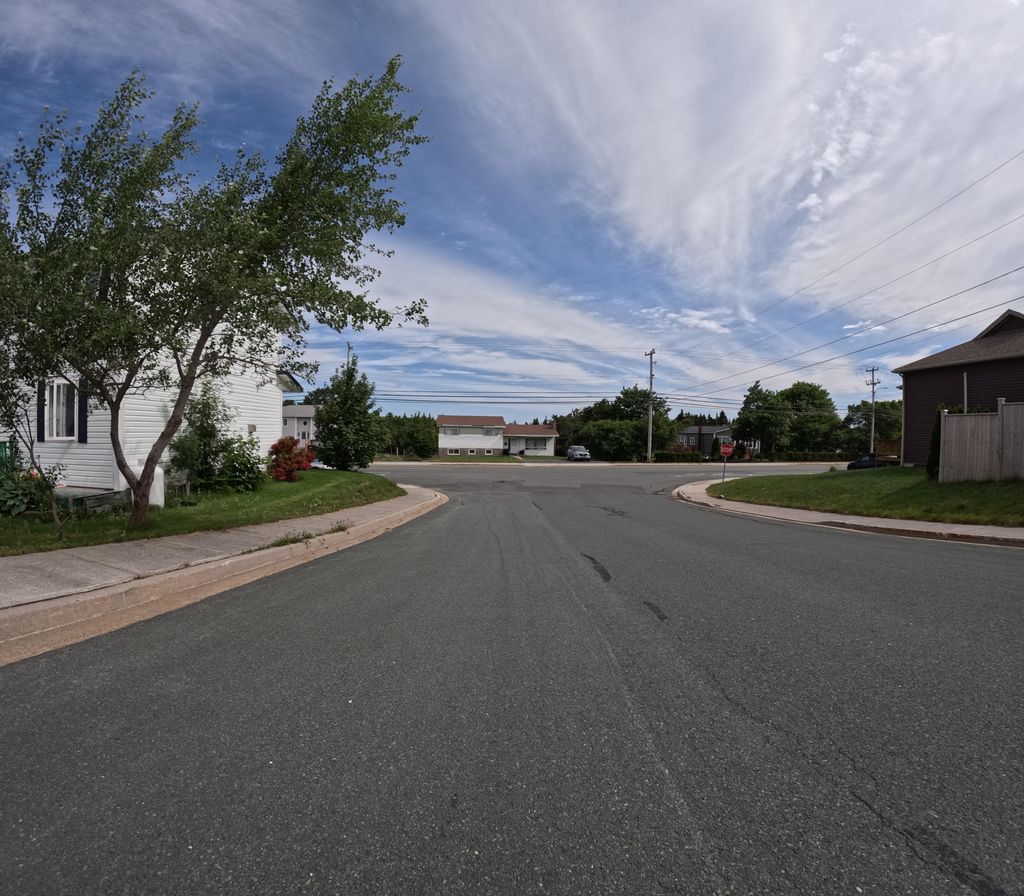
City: st_johns